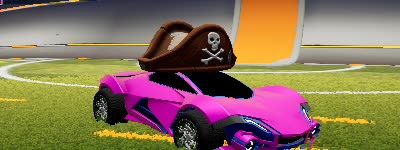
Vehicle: werewolf